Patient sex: F
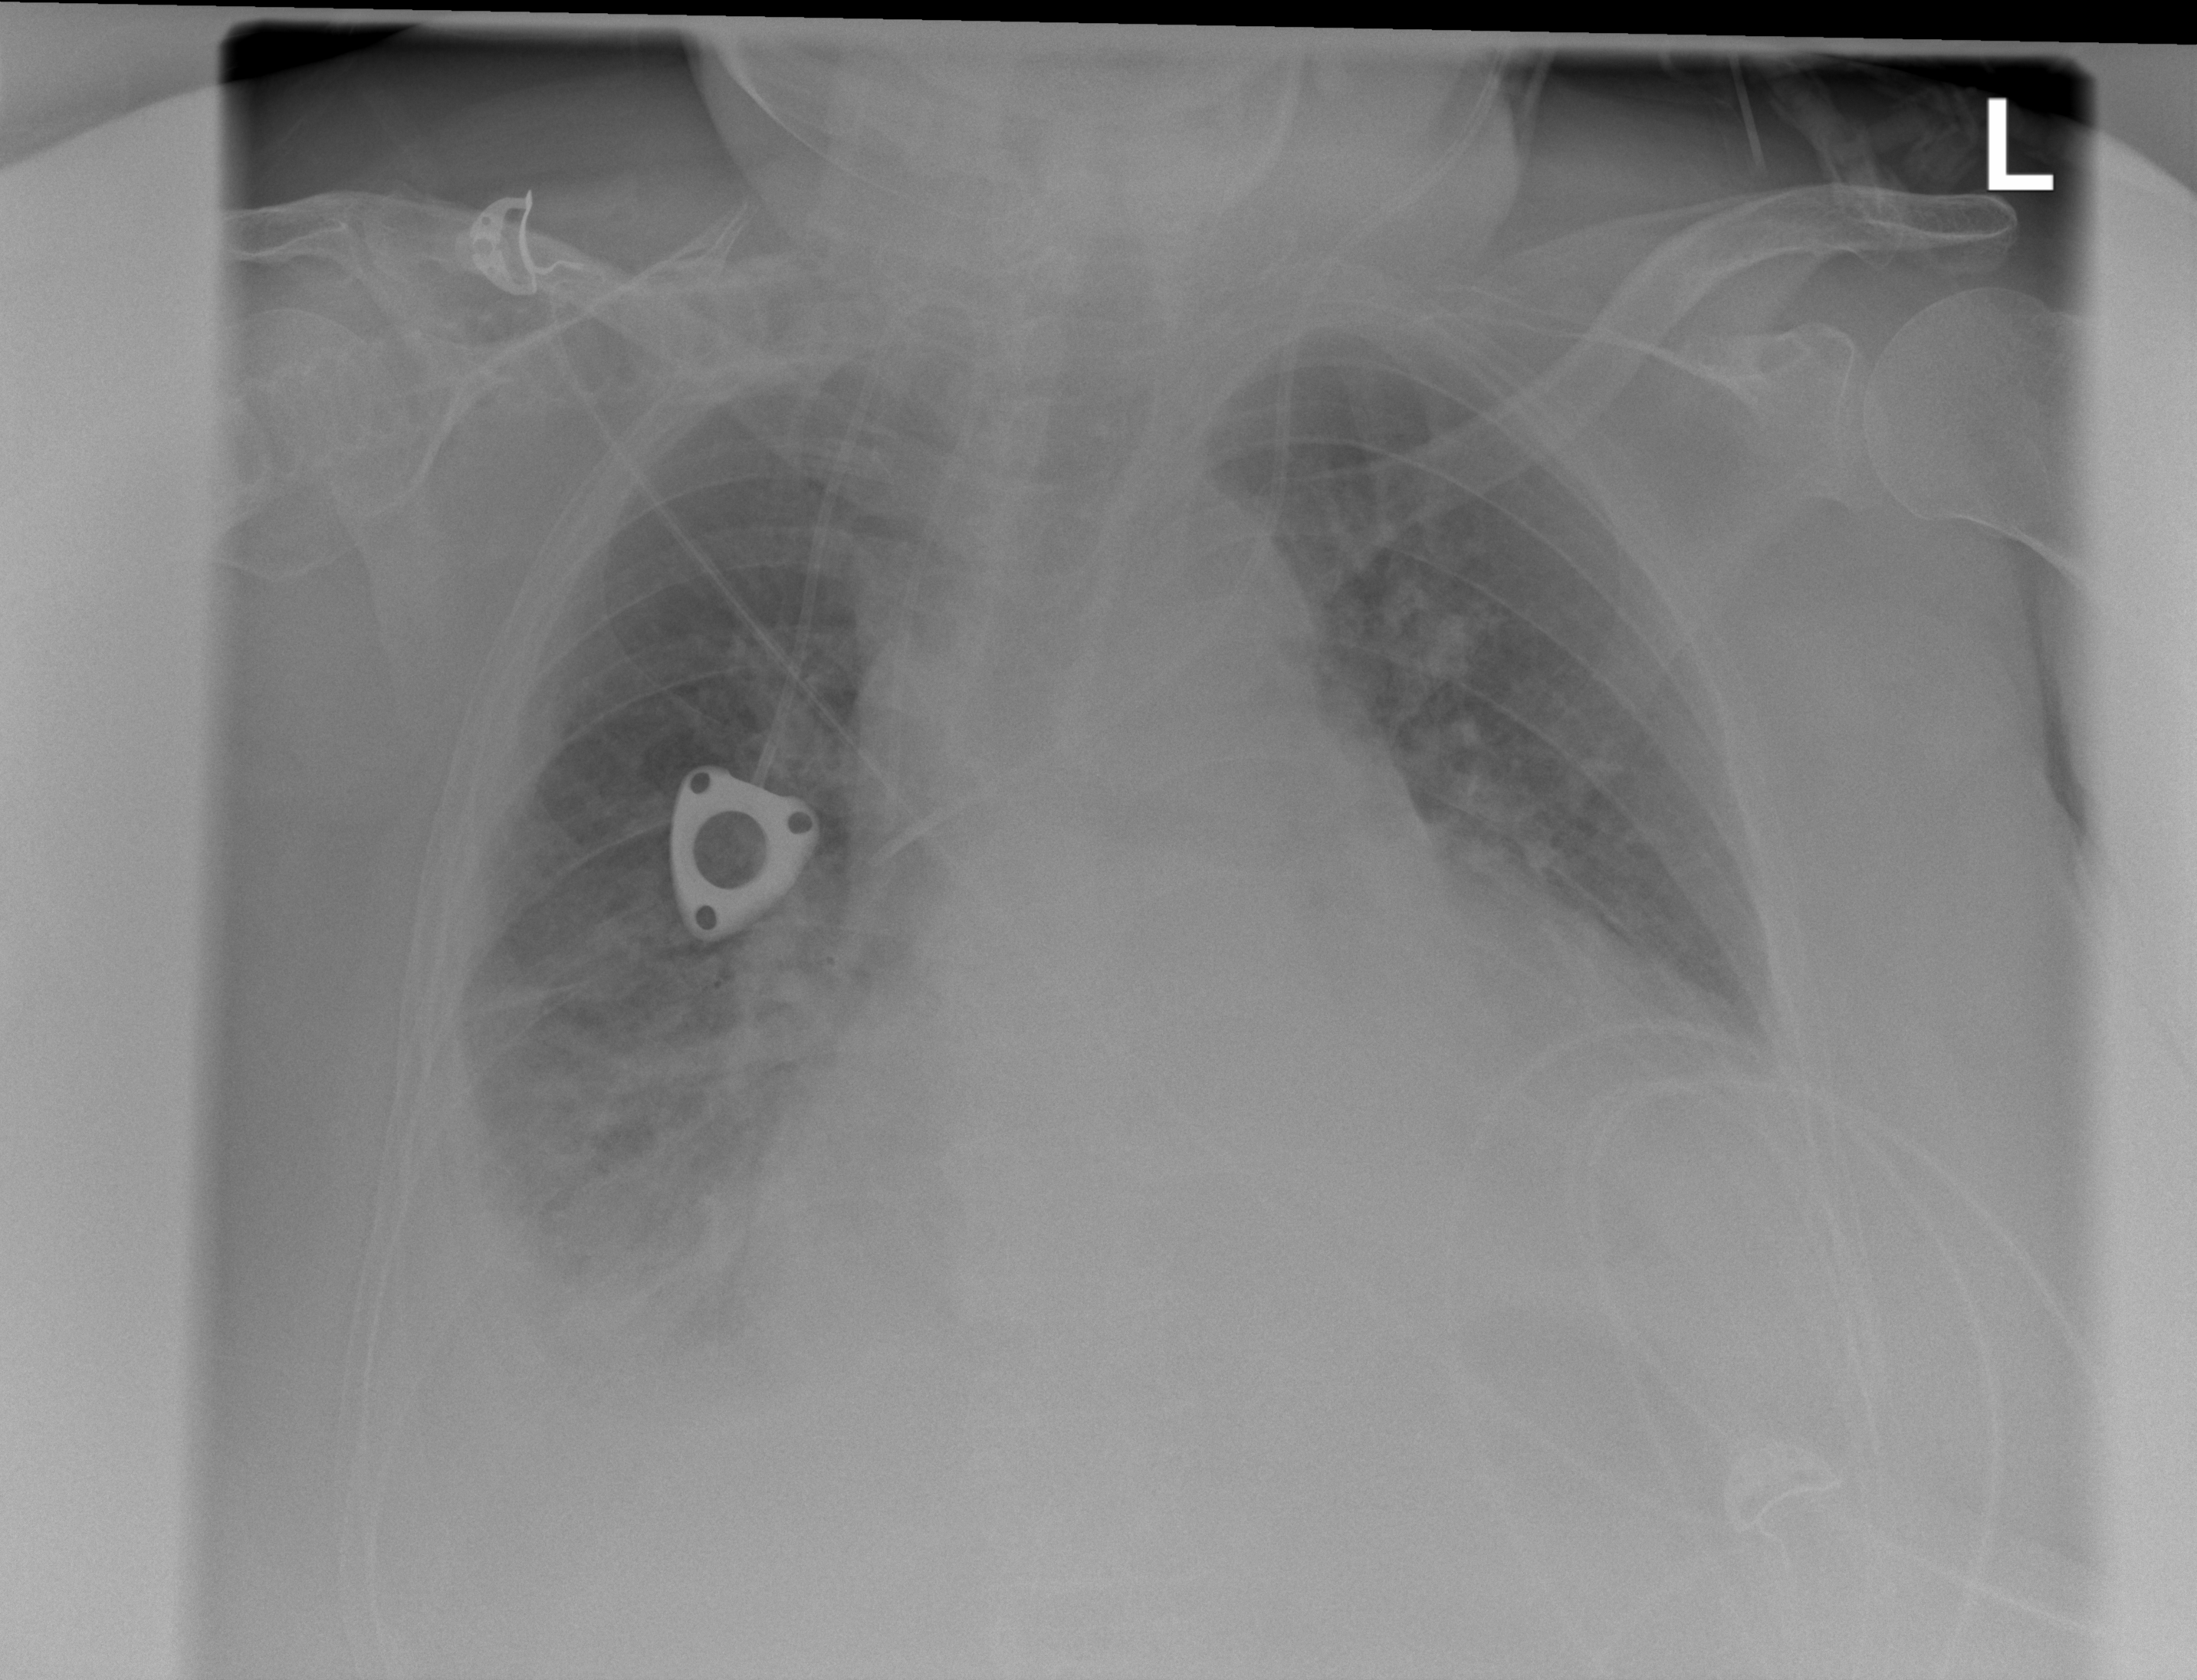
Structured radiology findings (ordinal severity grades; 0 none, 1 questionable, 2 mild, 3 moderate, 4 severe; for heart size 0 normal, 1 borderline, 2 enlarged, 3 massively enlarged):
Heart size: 2
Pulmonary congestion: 2
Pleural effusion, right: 2
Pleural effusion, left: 2
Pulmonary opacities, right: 0
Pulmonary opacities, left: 0
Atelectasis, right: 2
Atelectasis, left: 2